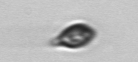
Label: Cryptophyta